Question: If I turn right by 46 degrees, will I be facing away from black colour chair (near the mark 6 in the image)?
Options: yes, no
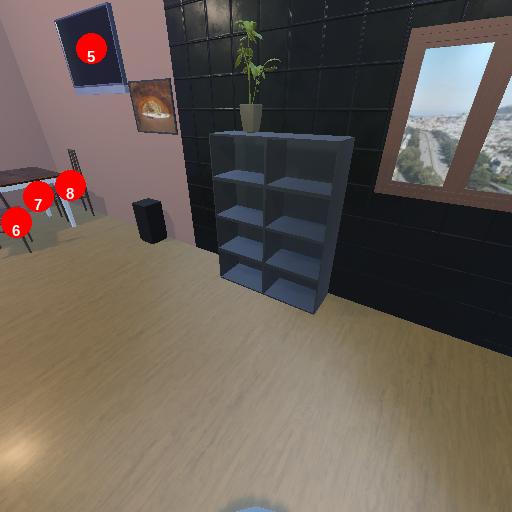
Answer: yes